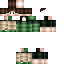
A male human skin with medium skin, wearing brown long hair dressed in a green tshirt and brown pants, featuring a closed mouth.